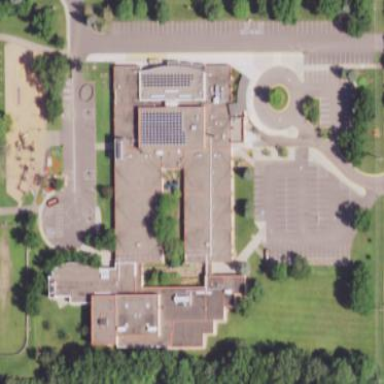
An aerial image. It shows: School.